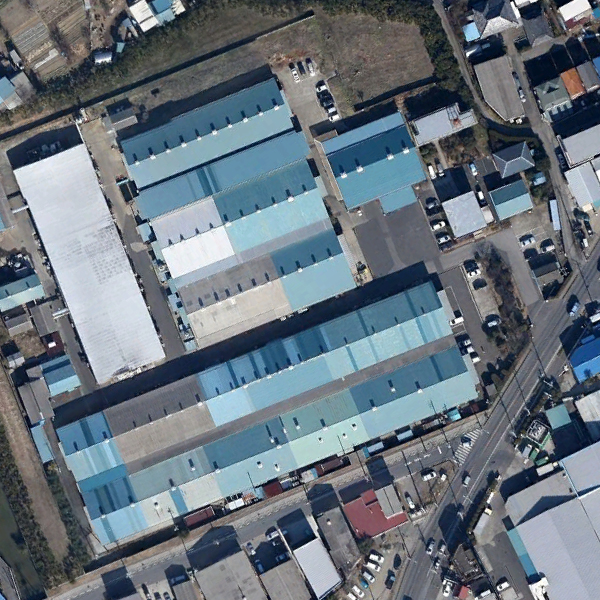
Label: Industrial